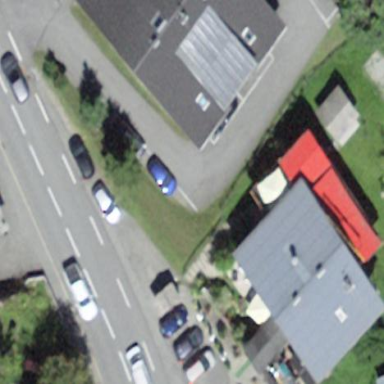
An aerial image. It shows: House converted into restaurant.